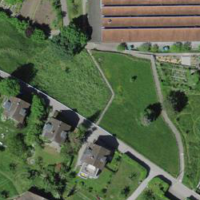
EUNIS habitat code: 55
Species observed at this site:
Cydonia oblonga
Argentina anserina
Cephalanthera damasonium
Dipsacus fullonum
Cymbalaria muralis
Stellaria media
Tanacetum parthenium